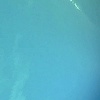
Label: water